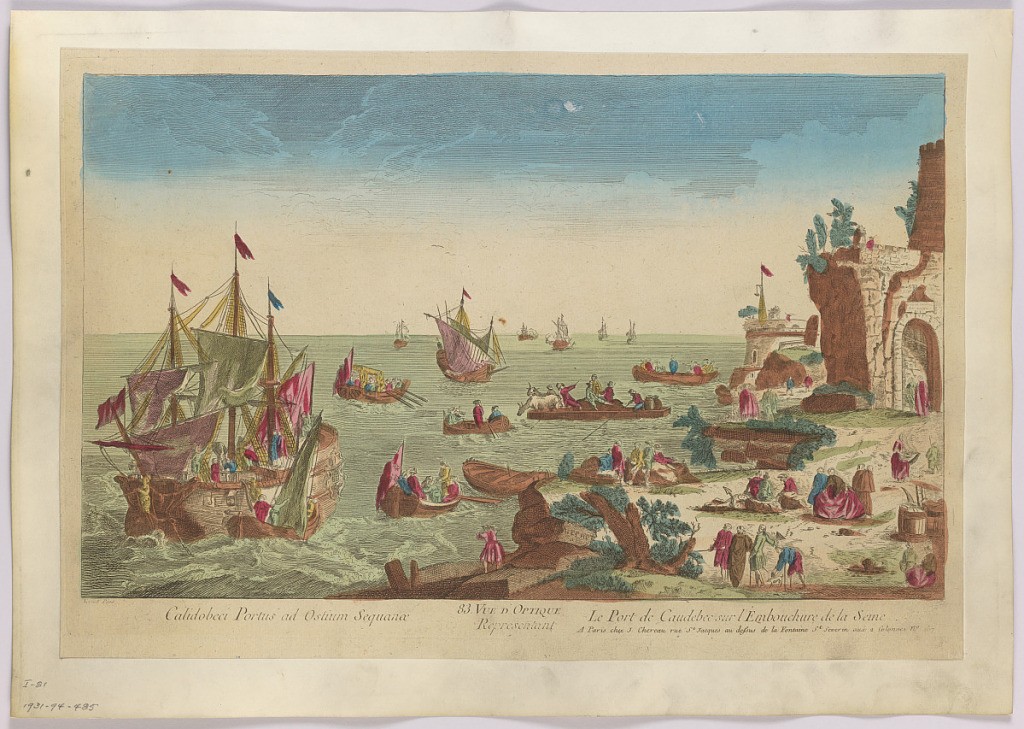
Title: Peep-Show Print
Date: mid-18th century
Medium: Engraving and brush and wash on paper
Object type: Print
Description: Peep-show print